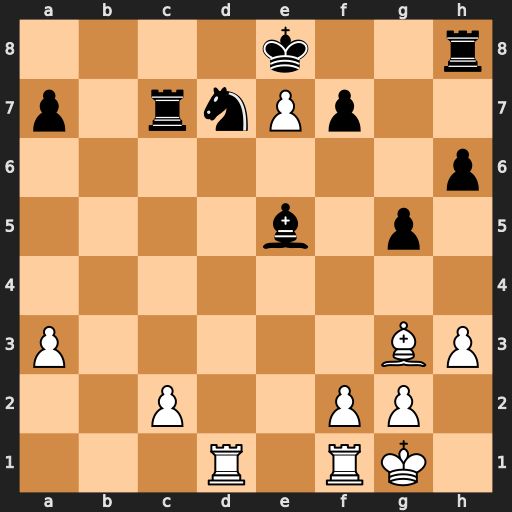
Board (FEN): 4k2r/p1rnPp2/7p/4b1p1/8/P5BP/2P2PP1/3R1RK1
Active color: w
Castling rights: k
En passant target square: -
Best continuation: Bxe5 Nxe5 Rd8+ Kxe7 Rxh8